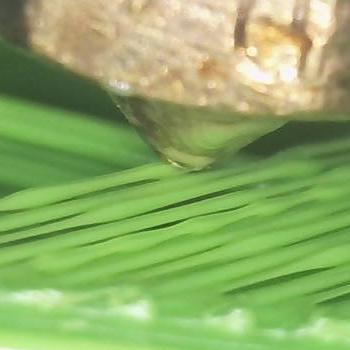
Flow rate: 35%